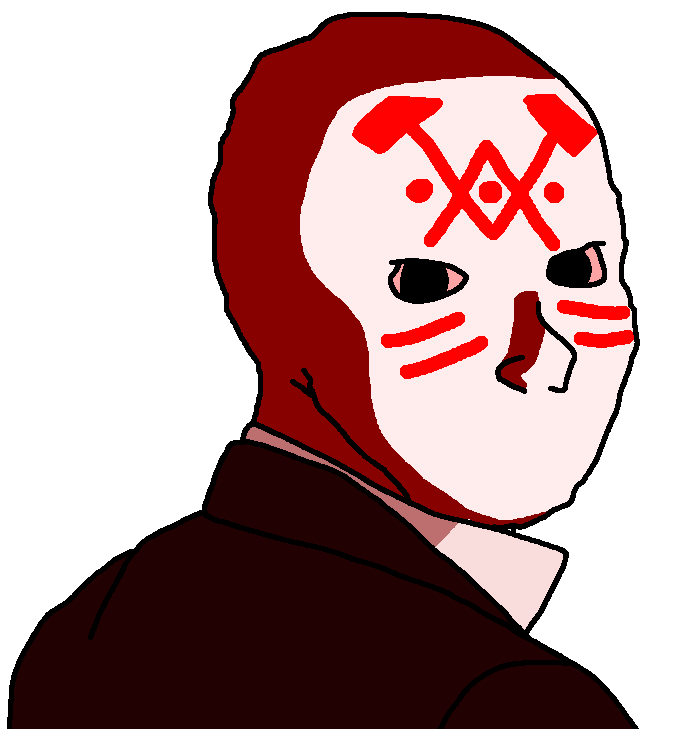
Label: 5_Oomer